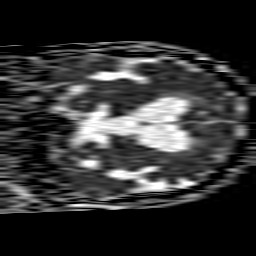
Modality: ADC
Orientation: coronal
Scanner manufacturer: philips
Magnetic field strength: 1.5 T
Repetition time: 3.648 s
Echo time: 0.09255 s